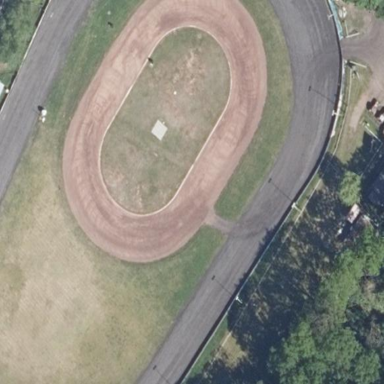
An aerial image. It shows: Motor sport pitch for leisure land.